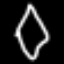
Label: diamond